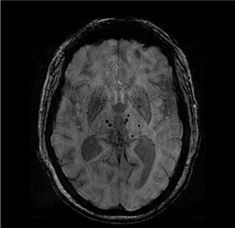
Label: notumor